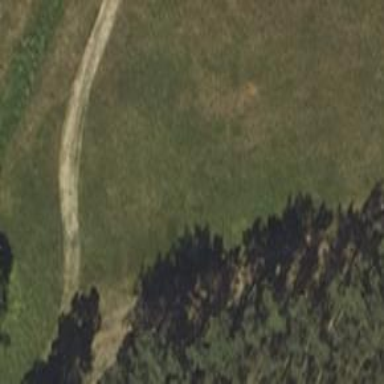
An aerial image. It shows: Grass track road with grade 5 tracktype.